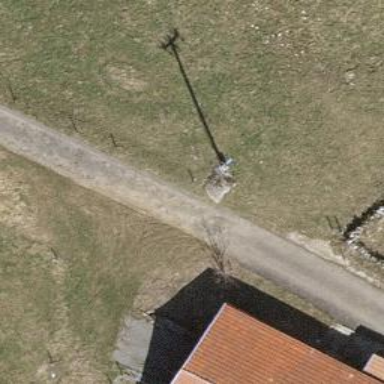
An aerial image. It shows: Minor power line.